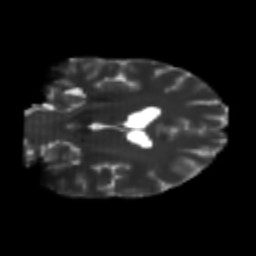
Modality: T2w
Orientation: coronal
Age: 24
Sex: male
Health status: healthy
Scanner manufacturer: philips
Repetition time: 7.384 s
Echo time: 0.08599 s